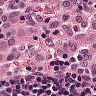
Metastatic tissue present: no